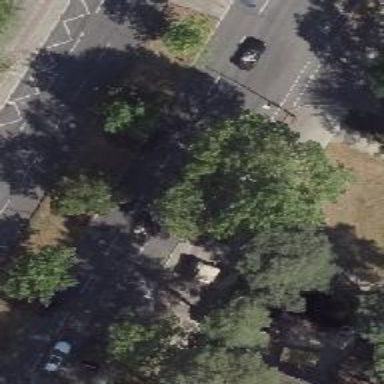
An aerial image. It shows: Sidewalk along the footway.